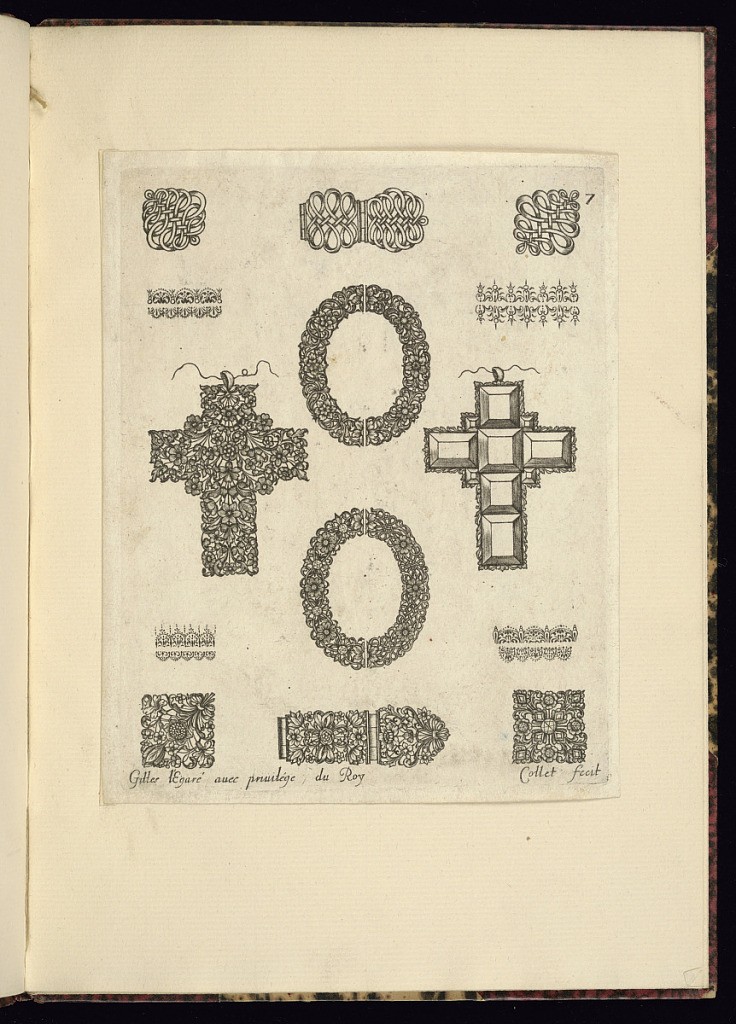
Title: Designs for Jewelry
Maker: Gilles Légaré, French, 1617 – after 1685
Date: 1663
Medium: Engraving on paper
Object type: Print
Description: Designs for jewelry, including cross pendants, bracelets, clasps, and ornamental details featuring flowers, gems, fleurons, and scrolling leaves (rinceaux). The plate is signed and numbered.